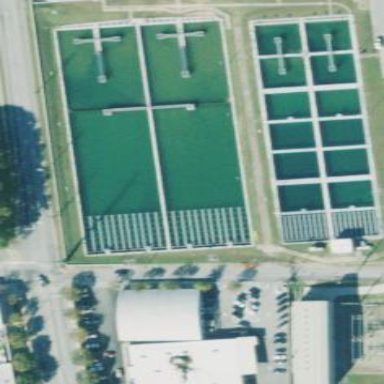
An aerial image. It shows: Body of wastewater.